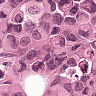
Metastatic tissue present: yes